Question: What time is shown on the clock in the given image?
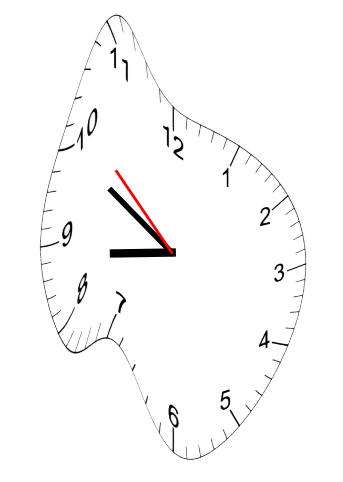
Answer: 08:49:52